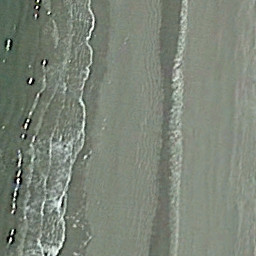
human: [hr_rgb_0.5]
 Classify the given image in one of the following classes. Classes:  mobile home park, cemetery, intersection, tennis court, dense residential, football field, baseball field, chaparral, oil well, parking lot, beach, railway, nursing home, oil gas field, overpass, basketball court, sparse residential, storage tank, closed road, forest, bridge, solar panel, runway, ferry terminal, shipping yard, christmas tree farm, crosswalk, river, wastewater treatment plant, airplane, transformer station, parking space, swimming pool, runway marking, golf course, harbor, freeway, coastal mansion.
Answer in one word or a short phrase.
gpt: beach